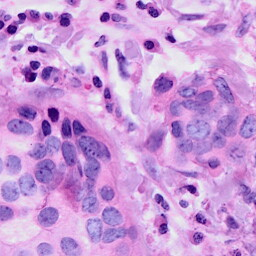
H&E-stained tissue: Breast